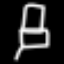
Label: chair